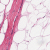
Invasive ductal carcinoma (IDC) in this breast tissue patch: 0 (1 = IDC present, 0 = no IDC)